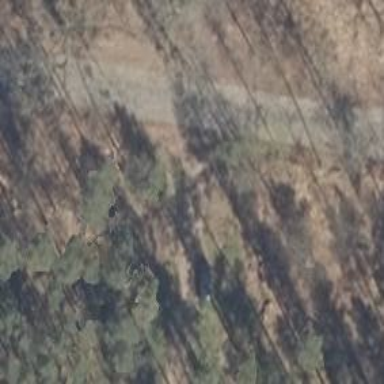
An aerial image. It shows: Track road with grade3 tracktype.